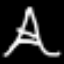
Label: The Eiffel Tower